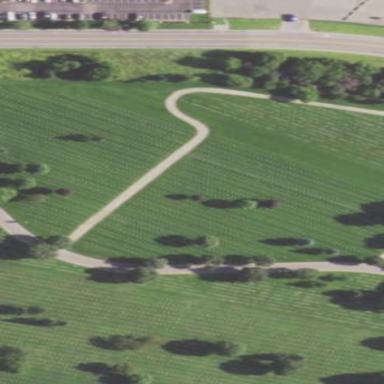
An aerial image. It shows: Sector within cemetery.